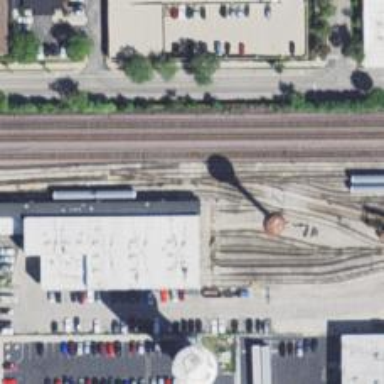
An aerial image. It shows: Electrified rail in service yard.